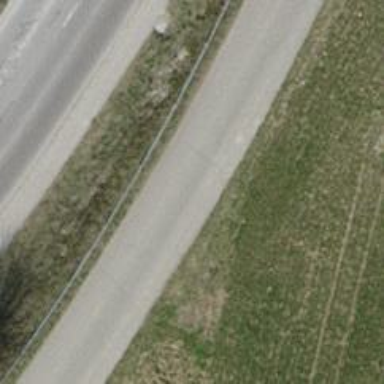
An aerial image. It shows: Asphalt service road with agricultural surroundings.